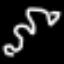
Label: squiggle